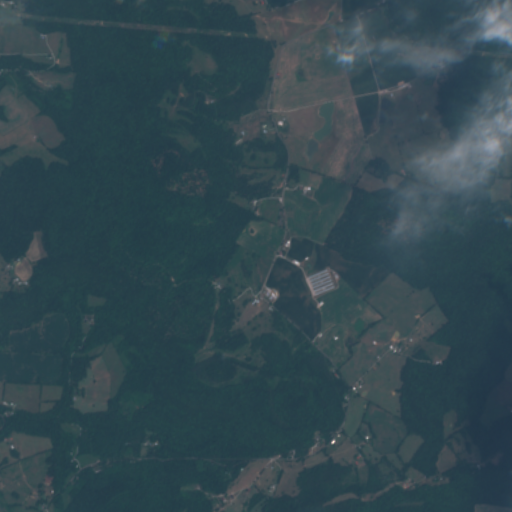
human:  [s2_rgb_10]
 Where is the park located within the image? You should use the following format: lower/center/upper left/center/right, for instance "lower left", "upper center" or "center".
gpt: The park is located in the lower right of the image.
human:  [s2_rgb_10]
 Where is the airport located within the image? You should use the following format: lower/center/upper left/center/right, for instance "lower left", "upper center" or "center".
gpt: There is no airport in the image.